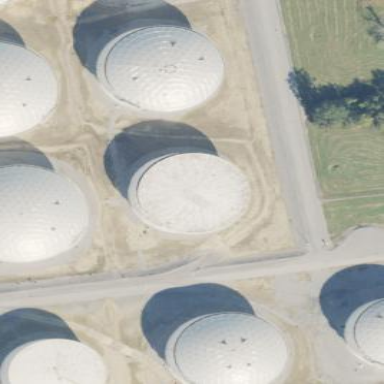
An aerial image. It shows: Storage tank which is man-made.